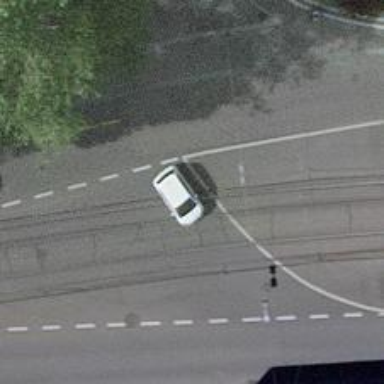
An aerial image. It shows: Tram level crossing on railway.